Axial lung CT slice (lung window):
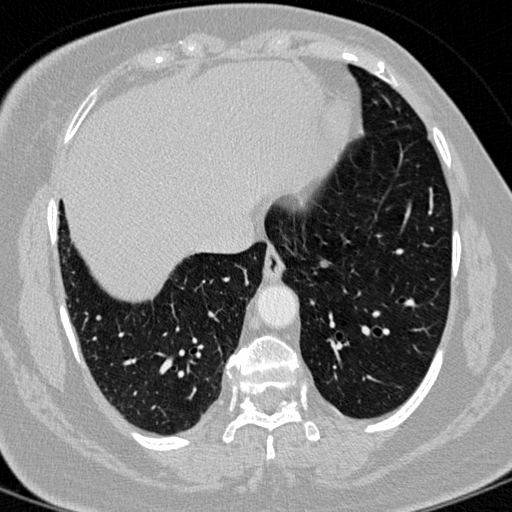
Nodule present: yes
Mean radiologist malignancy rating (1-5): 2.667